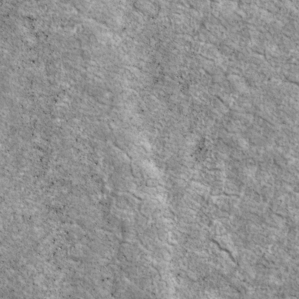
Label: non_frost